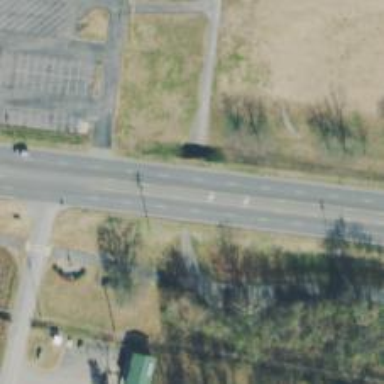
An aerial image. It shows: Service road used as golf cart path.